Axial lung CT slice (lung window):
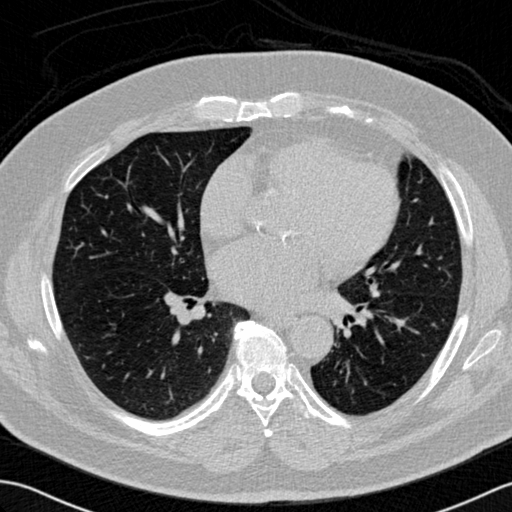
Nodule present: no